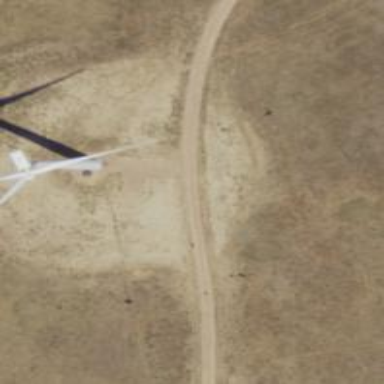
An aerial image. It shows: Road specifically designated for service vehicles within wind farm.